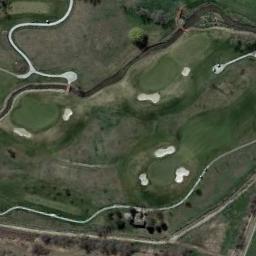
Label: golf_course